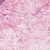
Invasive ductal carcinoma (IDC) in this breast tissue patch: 0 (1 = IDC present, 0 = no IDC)